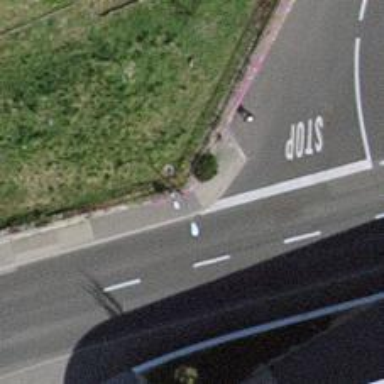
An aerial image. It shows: Support pole.